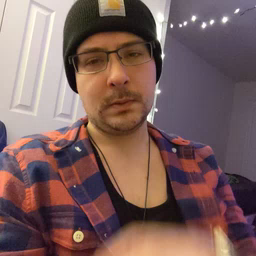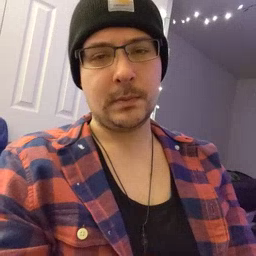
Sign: finish